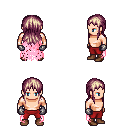
a pixel art fantasy rpg character, male body template, human, light skin, pink tattered cape, red pants, white blonde unkempt hairstyle, metal gloves, brown shoes, four views (front, back, left, right), 2x2 character sprite sheet, small pixel art, hard edges, no anti-aliasing